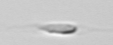
Label: flagellate_morphotype3